Field crop: maize
Growth stage: 2
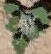
Species: chenopodium